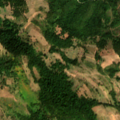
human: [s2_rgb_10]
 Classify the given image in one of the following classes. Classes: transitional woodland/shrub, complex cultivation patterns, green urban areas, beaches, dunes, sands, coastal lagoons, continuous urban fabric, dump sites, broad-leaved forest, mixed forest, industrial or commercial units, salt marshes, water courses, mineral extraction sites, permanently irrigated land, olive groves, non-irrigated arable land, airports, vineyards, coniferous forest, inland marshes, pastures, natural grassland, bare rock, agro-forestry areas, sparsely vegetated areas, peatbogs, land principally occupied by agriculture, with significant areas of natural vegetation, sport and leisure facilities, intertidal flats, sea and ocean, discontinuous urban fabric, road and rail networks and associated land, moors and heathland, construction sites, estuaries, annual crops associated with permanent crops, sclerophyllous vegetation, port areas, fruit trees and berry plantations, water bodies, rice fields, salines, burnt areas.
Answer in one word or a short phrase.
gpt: complex cultivation patterns, land principally occupied by agriculture, with significant areas of natural vegetation, broad-leaved forest